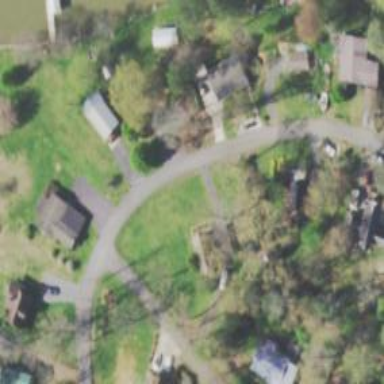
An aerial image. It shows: Driveway leading to service road.